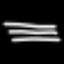
Label: line